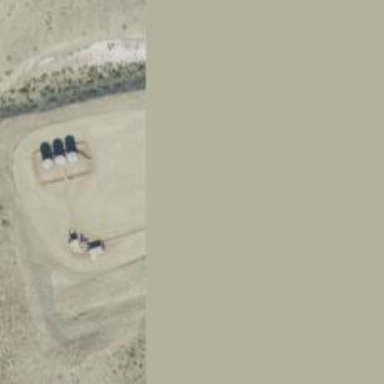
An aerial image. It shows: Petroleum well that is man-made.